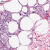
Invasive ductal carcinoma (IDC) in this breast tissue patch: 0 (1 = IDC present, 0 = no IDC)